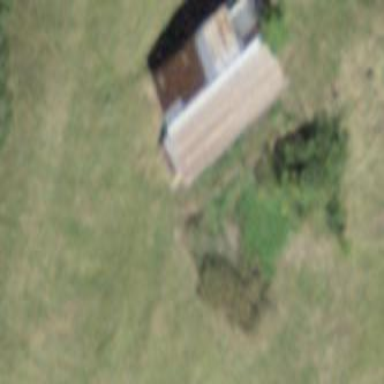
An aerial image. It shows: Rural barn.